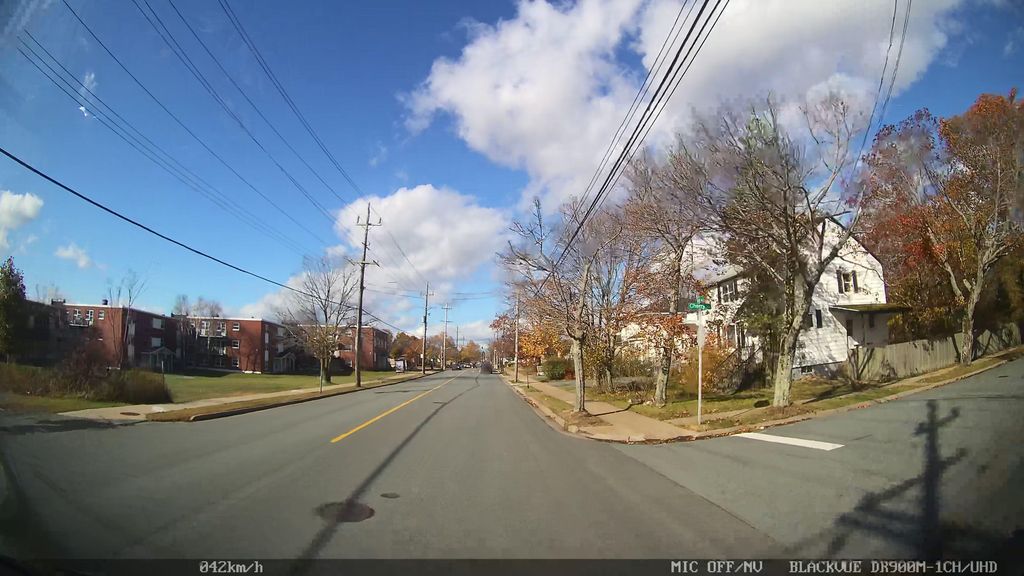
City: halifax